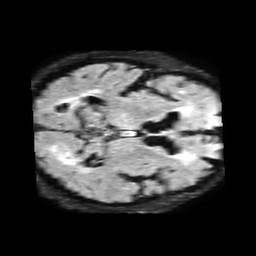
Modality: FLAIR
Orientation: axial
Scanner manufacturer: philips
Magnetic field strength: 1.5 T
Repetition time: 6 s
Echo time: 0.1024 s